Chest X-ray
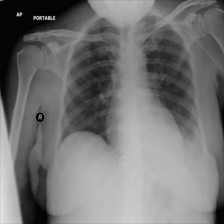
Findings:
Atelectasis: negative
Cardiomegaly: negative
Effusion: negative
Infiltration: negative
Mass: negative
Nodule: negative
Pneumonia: negative
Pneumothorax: negative
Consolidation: negative
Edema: negative
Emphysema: negative
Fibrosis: negative
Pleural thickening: negative
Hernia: negative